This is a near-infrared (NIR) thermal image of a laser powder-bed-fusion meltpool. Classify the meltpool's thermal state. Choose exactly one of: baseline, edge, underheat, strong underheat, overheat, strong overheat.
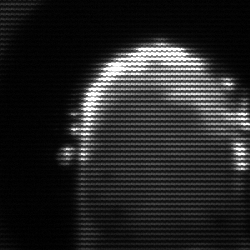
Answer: baseline